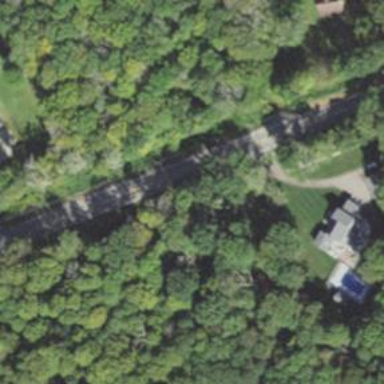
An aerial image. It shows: Secondary road.